Question: I have code below (credit:sgmoore). It use to extract table's Parents table and Children table.
'''
void Main()
{
PropertyInfo[] props = typeof(Product).GetProperties();
var parents = (from r in props
where r.PropertyType.GenericTypeArguments.Count() == 0
select r.Name)
.ToList().Dump("Parents Tables");
var children = (from r in props
where r.PropertyType.GenericTypeArguments.Count() == 1
select r.Name)
.ToList().Dump("Children Tables");
}
'''
The result are :
Parents Tables :
Category,
Supplier
Children Tables :
OrderDetails,
Carts,
Reviews

Thanks Sgmoore provide above code. Right now I want make the output like parents/children table name plus table primary key. Who can provide the solution will be great appreciate.
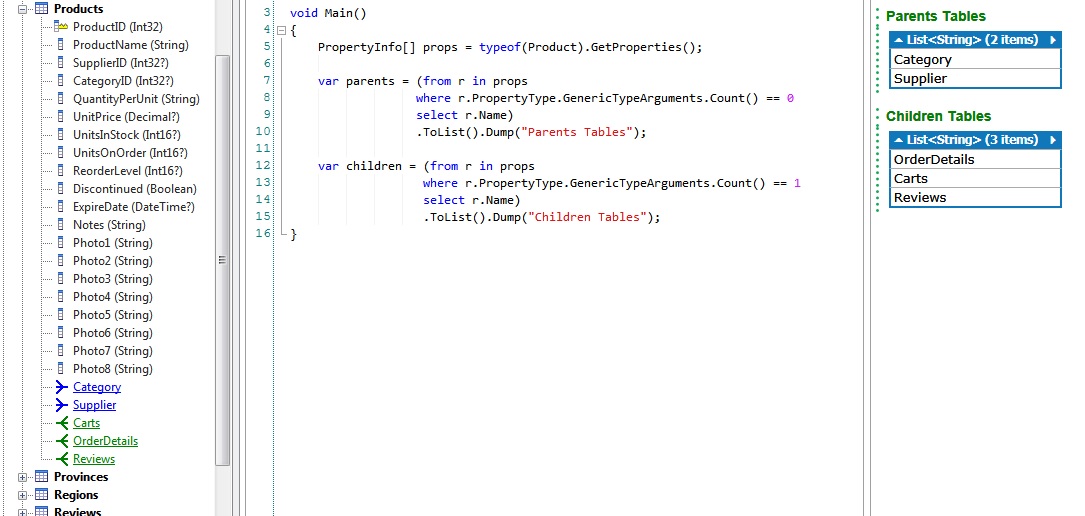
Answer: The following routine should give you the primary key for any table in your DataContext
'''
public static string GetPrimaryKey(DataContext dc , string tableName)
{
var table = (from t in dc.Mapping.GetTables() where t.TableName == tableName || t.TableName == "[" + tableName + "]" select t).Single();
return (from r in table.RowType.DataMembers where r.IsPrimaryKey select r.Name).Single();
}
'''
So you could use this like
'''
PropertyInfo[] props = typeof(Bank).GetProperties();
var parents = (from r in props
where r.PropertyType.GenericTypeArguments.Count() == 0
let TableName = r.PropertyType.Name
select new { Column = r.Name , TableName , PrimaryKey = GetPrimaryKey(this, TableName) } )
.ToList().Dump();
var children = (from r in props
where r.PropertyType.GenericTypeArguments.Count() == 1
let TableName = r.PropertyType.GenericTypeArguments.Single().Name
select new { Column = r.Name , TableName , PrimaryKey = GetPrimaryKey(this , TableName) } )
.ToList().Dump();
'''
Not sure whether this is the best way, but it should work.